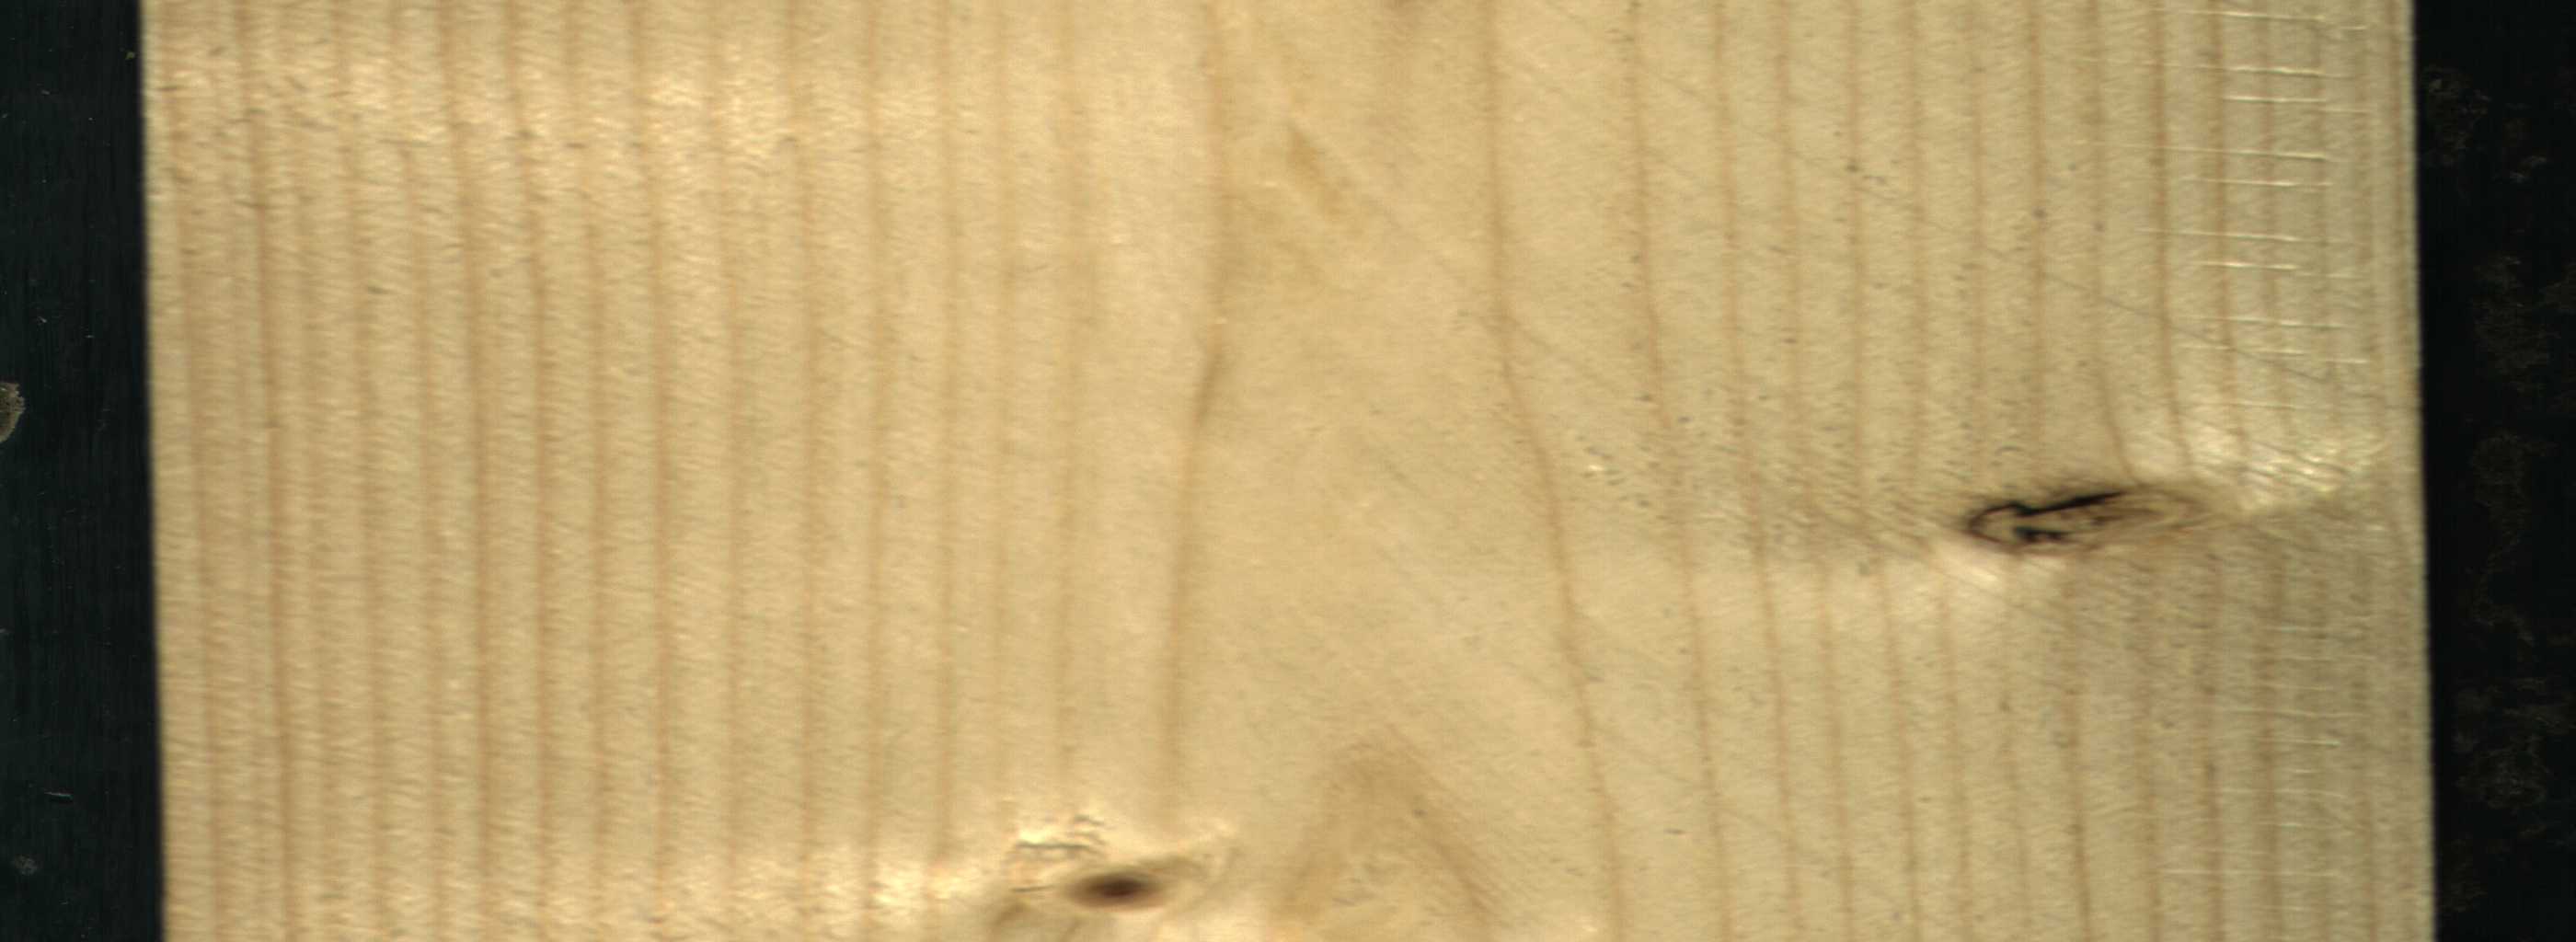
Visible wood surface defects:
Dead_Knot
Dead_Knot